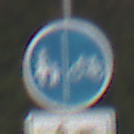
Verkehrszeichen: GetrennterRadUndGehwegRadwegRechts
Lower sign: EinspurigeFahrzeugeFrei2
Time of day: MorningAfternoon
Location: Outdoor (RoadRail)
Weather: PartlyCloudy
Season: NotSpecified
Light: Natural